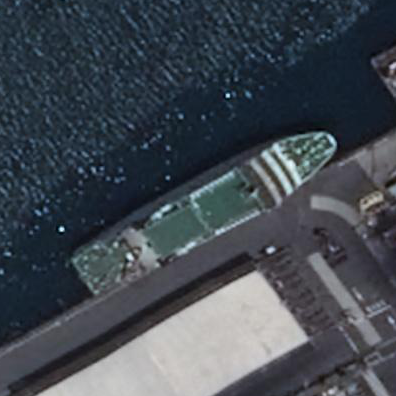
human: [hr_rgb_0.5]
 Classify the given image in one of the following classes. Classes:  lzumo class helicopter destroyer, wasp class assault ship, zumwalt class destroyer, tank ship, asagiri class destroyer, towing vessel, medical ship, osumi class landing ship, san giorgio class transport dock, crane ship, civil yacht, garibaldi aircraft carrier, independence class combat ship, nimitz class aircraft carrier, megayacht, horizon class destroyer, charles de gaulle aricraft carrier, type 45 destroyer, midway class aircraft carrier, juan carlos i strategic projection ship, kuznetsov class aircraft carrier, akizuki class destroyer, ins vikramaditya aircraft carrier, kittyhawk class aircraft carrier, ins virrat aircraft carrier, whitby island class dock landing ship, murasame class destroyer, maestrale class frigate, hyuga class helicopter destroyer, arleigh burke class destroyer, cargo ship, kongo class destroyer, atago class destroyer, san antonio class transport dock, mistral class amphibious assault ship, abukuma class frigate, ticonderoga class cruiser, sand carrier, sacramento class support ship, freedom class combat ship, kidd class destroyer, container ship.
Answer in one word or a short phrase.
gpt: Megayacht